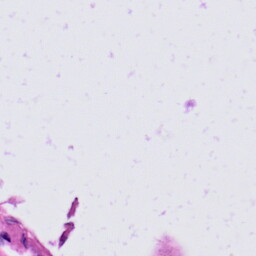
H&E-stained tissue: Prostate